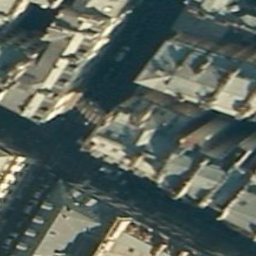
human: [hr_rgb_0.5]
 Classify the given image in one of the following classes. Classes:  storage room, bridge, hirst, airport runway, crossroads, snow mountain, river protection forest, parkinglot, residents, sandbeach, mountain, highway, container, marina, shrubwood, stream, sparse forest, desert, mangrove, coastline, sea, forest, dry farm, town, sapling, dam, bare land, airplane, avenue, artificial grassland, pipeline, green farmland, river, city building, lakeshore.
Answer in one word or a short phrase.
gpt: city building